Question: How to get this Receiving time/Loading Time in JMeter?

This is snapshot of Chrome.
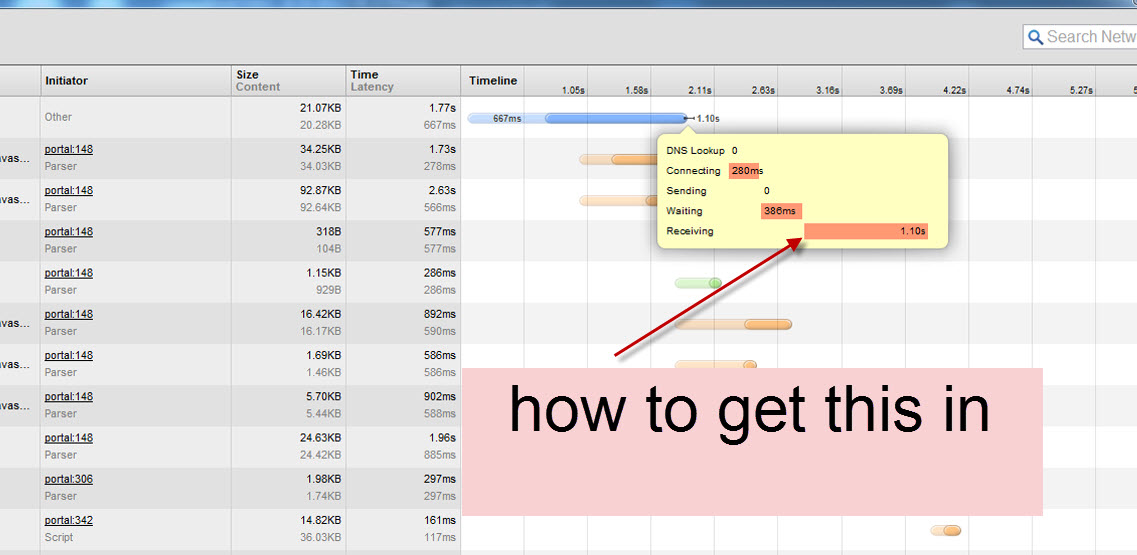
Answer: I understand receiving time as time between last received byte and first received byte (not page loading time which included time for browser to interpret response) so this should be:
- <URL>
JMeter measures the elapsed time from just before sending the request to just after the last response has been received. JMeter does not include the time needed to render the response, nor does JMeter process any client code, for example Javascript.
JMeter measures the latency from just before sending the request to just after the first response has been received. Thus the time includes all the processing needed to assemble the request as well as assembling the first part of the response, which in general will be longer than one byte. Protocol analyzers (such as Wireshark) measure the time when bytes are actually sent/received over the interface. The JMeter time should be closer to that which is experienced by a browser or other application client.
But I didn't find definition of Receiving time:
- <URL>